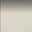
Piece: xx